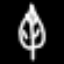
Label: leaf